高一 · 立体几何学
如图, 在三棱柱 $A B C-A_{1} B_{1} C_{1}$ 中, $D 、 P$ 分别是棱 $A B, A_{1} B_{1}$ 的中点, 求证:

(1) $A C_{1} / /$ 平面 $B_{1} C D$;

(2) 平面 $A P C_{1} / /$ 平面 $B_{1} C D$.
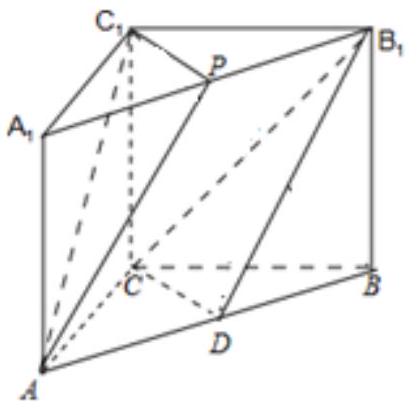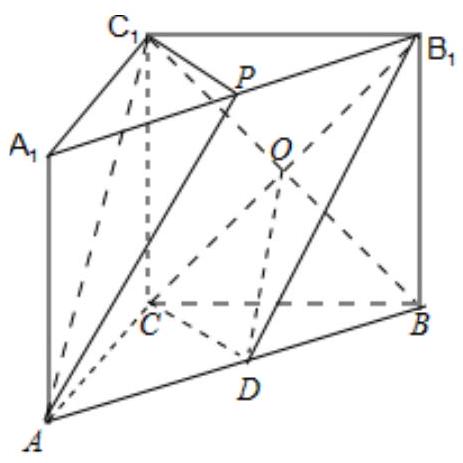
答案: ) 见证明;（2）见证明
解析: 【分析】

(1) 设 $B C_{1}$ 与 $B_{1} C$ 的交点为 $O$, 连结 $O D$, 证明 $O D / / A C_{1}$, 再由线面平行的判定可得 $A C_{1} / /$ 平面 $B_{1} C D$;

(2) 由 $P$ 为线段 $A_{1} B_{1}$ 的中点, 点 $D$ 是 $A B$ 的中点, 证得四边形 $A D B_{1} P$ 为平行四边形,得到 $A P / / D B_{1}$, 进一步得到 $A P / /$ 平面 $B_{1} C D$. 再由 $A C_{1} / /$ 平面 $B_{1} C D$, 结合面面平行的判定可得平面 $A P C_{1} / /$ 平面 $B_{1} C D$.

【详解】

证明: (1) 设 $B C_{1}$ 与 $B_{1} C$ 的交点为 $O$, 连结 $O D$,

$\because$ 四边形 $B C C_{1} B_{1}$ 为平行四边形, $\therefore O$ 为 $B_{1} C$ 中点,

又 $D$ 是 $A B$ 的中点, $\therefore O D$ 是三角形 $A B C_{1}$ 的中位线, 则 $O D / / A C_{1}$,

又 $\because A C_{1} \not \subset$ 平面 $B_{1} C D, O D \subset$ 平面 $B_{1} C D$,

$\therefore A C_{1} / /$ 平面 $B_{1} C D$;

(2) $\because P$ 为线段 $A_{1} B_{1}$ 的中点, 点 $D$ 是 $A B$ 的中点,

$\therefore A D / / B_{1} P$ 且 $A D=B_{1} P$, 则四边形 $A D B_{1} P$ 为平行四边形,

$\therefore A P / / D B_{1}$,

又 $\because A P \not \subset$ 平面 $B_{1} C D, D B_{1} \subset$ 平面 $B_{1} C D ，$

$\therefore A P / /$ 平面 $B_{1} C D$.

又 $A C_{1} / /$ 平面 $B_{1} C D, A C_{1} \cap A P=P$, 且 $A C_{1} \subset$ 平面 $A P C_{1}, A P \subset$ 平面 $A P C_{1}$,

$\therefore$ 平面 $A P C_{1} / /$ 平面 $B_{1} C D$.

【点睛】